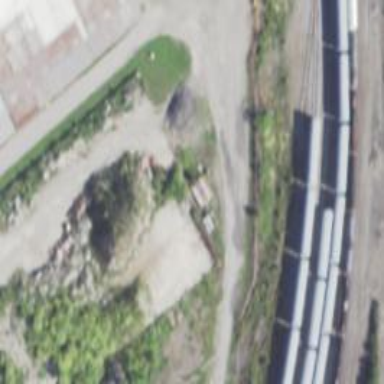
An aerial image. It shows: Abandoned railway spur.